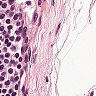
Metastatic tissue present: no